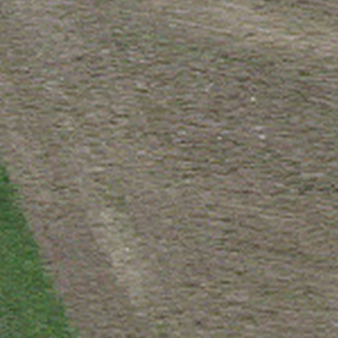
Label: other